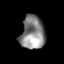
Tissue: prostate
Cell type: T cells
Senescence score: 0.3561
Nuclear area (px): 801
Mean DAPI intensity: 134.438